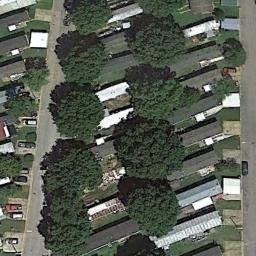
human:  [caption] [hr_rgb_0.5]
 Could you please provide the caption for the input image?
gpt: The mobile home park is on the grass next to some trees and road .

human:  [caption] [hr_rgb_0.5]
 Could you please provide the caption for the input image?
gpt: A wood is next to the mobile home park .

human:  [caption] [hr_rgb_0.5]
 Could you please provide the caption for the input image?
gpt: Many trees are in the mobile home park .

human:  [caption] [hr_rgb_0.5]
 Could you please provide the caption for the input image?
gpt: The dense mobile home park has some mobile homes arranged in lines and some trees are among these mobile homes .

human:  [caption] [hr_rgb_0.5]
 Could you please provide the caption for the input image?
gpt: There are some green trees and buildings in the mobile home park .